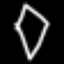
Label: diamond